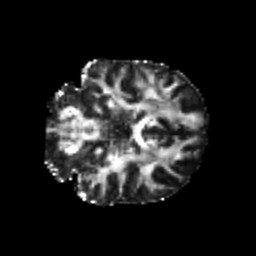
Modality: FA
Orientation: coronal
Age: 22
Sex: female
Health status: healthy
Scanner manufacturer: philips
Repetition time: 7.393 s
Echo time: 0.08599 s